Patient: sex F, age 56
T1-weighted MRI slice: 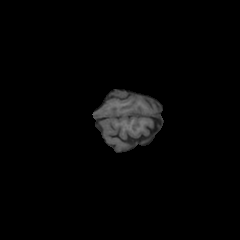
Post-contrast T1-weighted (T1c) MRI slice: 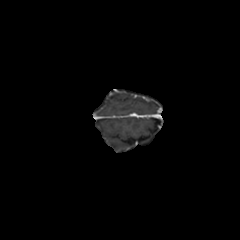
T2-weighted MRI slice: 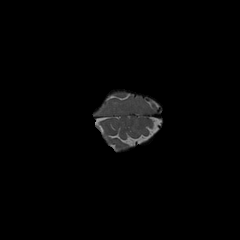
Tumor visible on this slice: no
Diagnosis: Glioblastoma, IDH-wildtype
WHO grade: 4